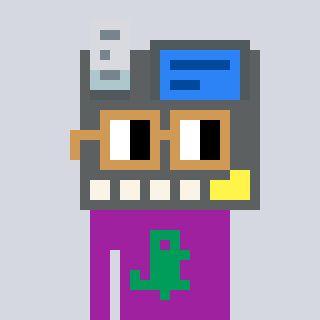
a pixel art character with square brown glasses, a cash register-shaped head and a magenta-colored body on a cool background